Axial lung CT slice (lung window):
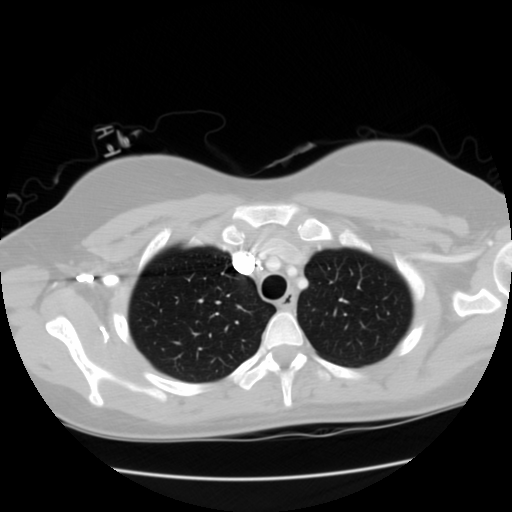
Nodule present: no